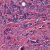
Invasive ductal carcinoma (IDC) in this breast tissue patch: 1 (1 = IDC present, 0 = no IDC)